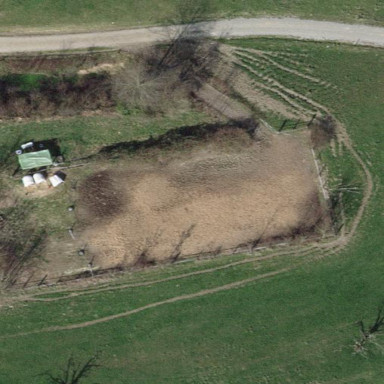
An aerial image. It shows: Area designated for horse riding.